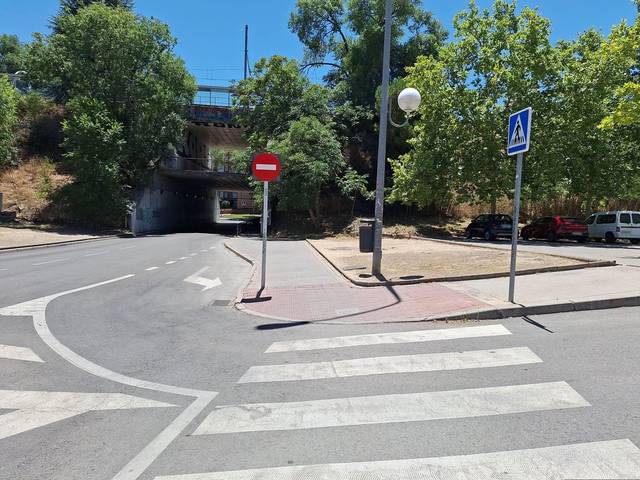
Region: Spain
Coordinates: 40.341, -3.749